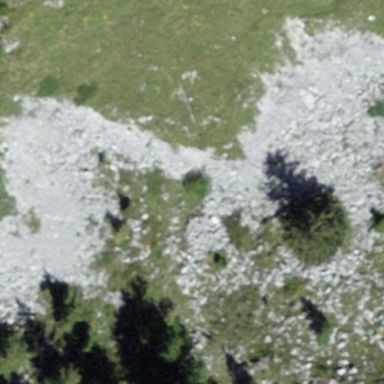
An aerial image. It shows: Natural scree.